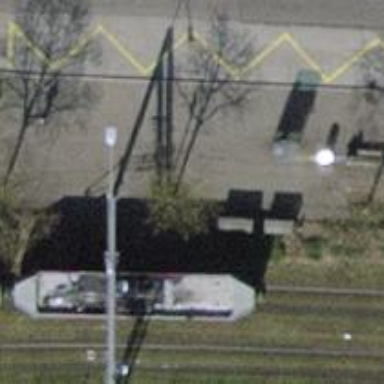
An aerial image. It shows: Street cabinet used for power utility.